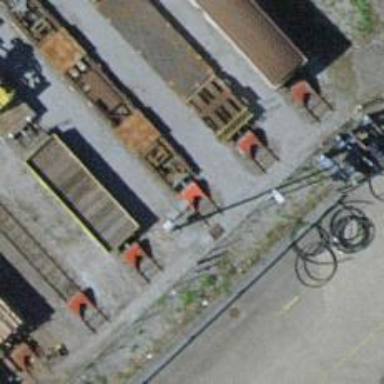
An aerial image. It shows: Railway buffer stop.